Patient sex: M
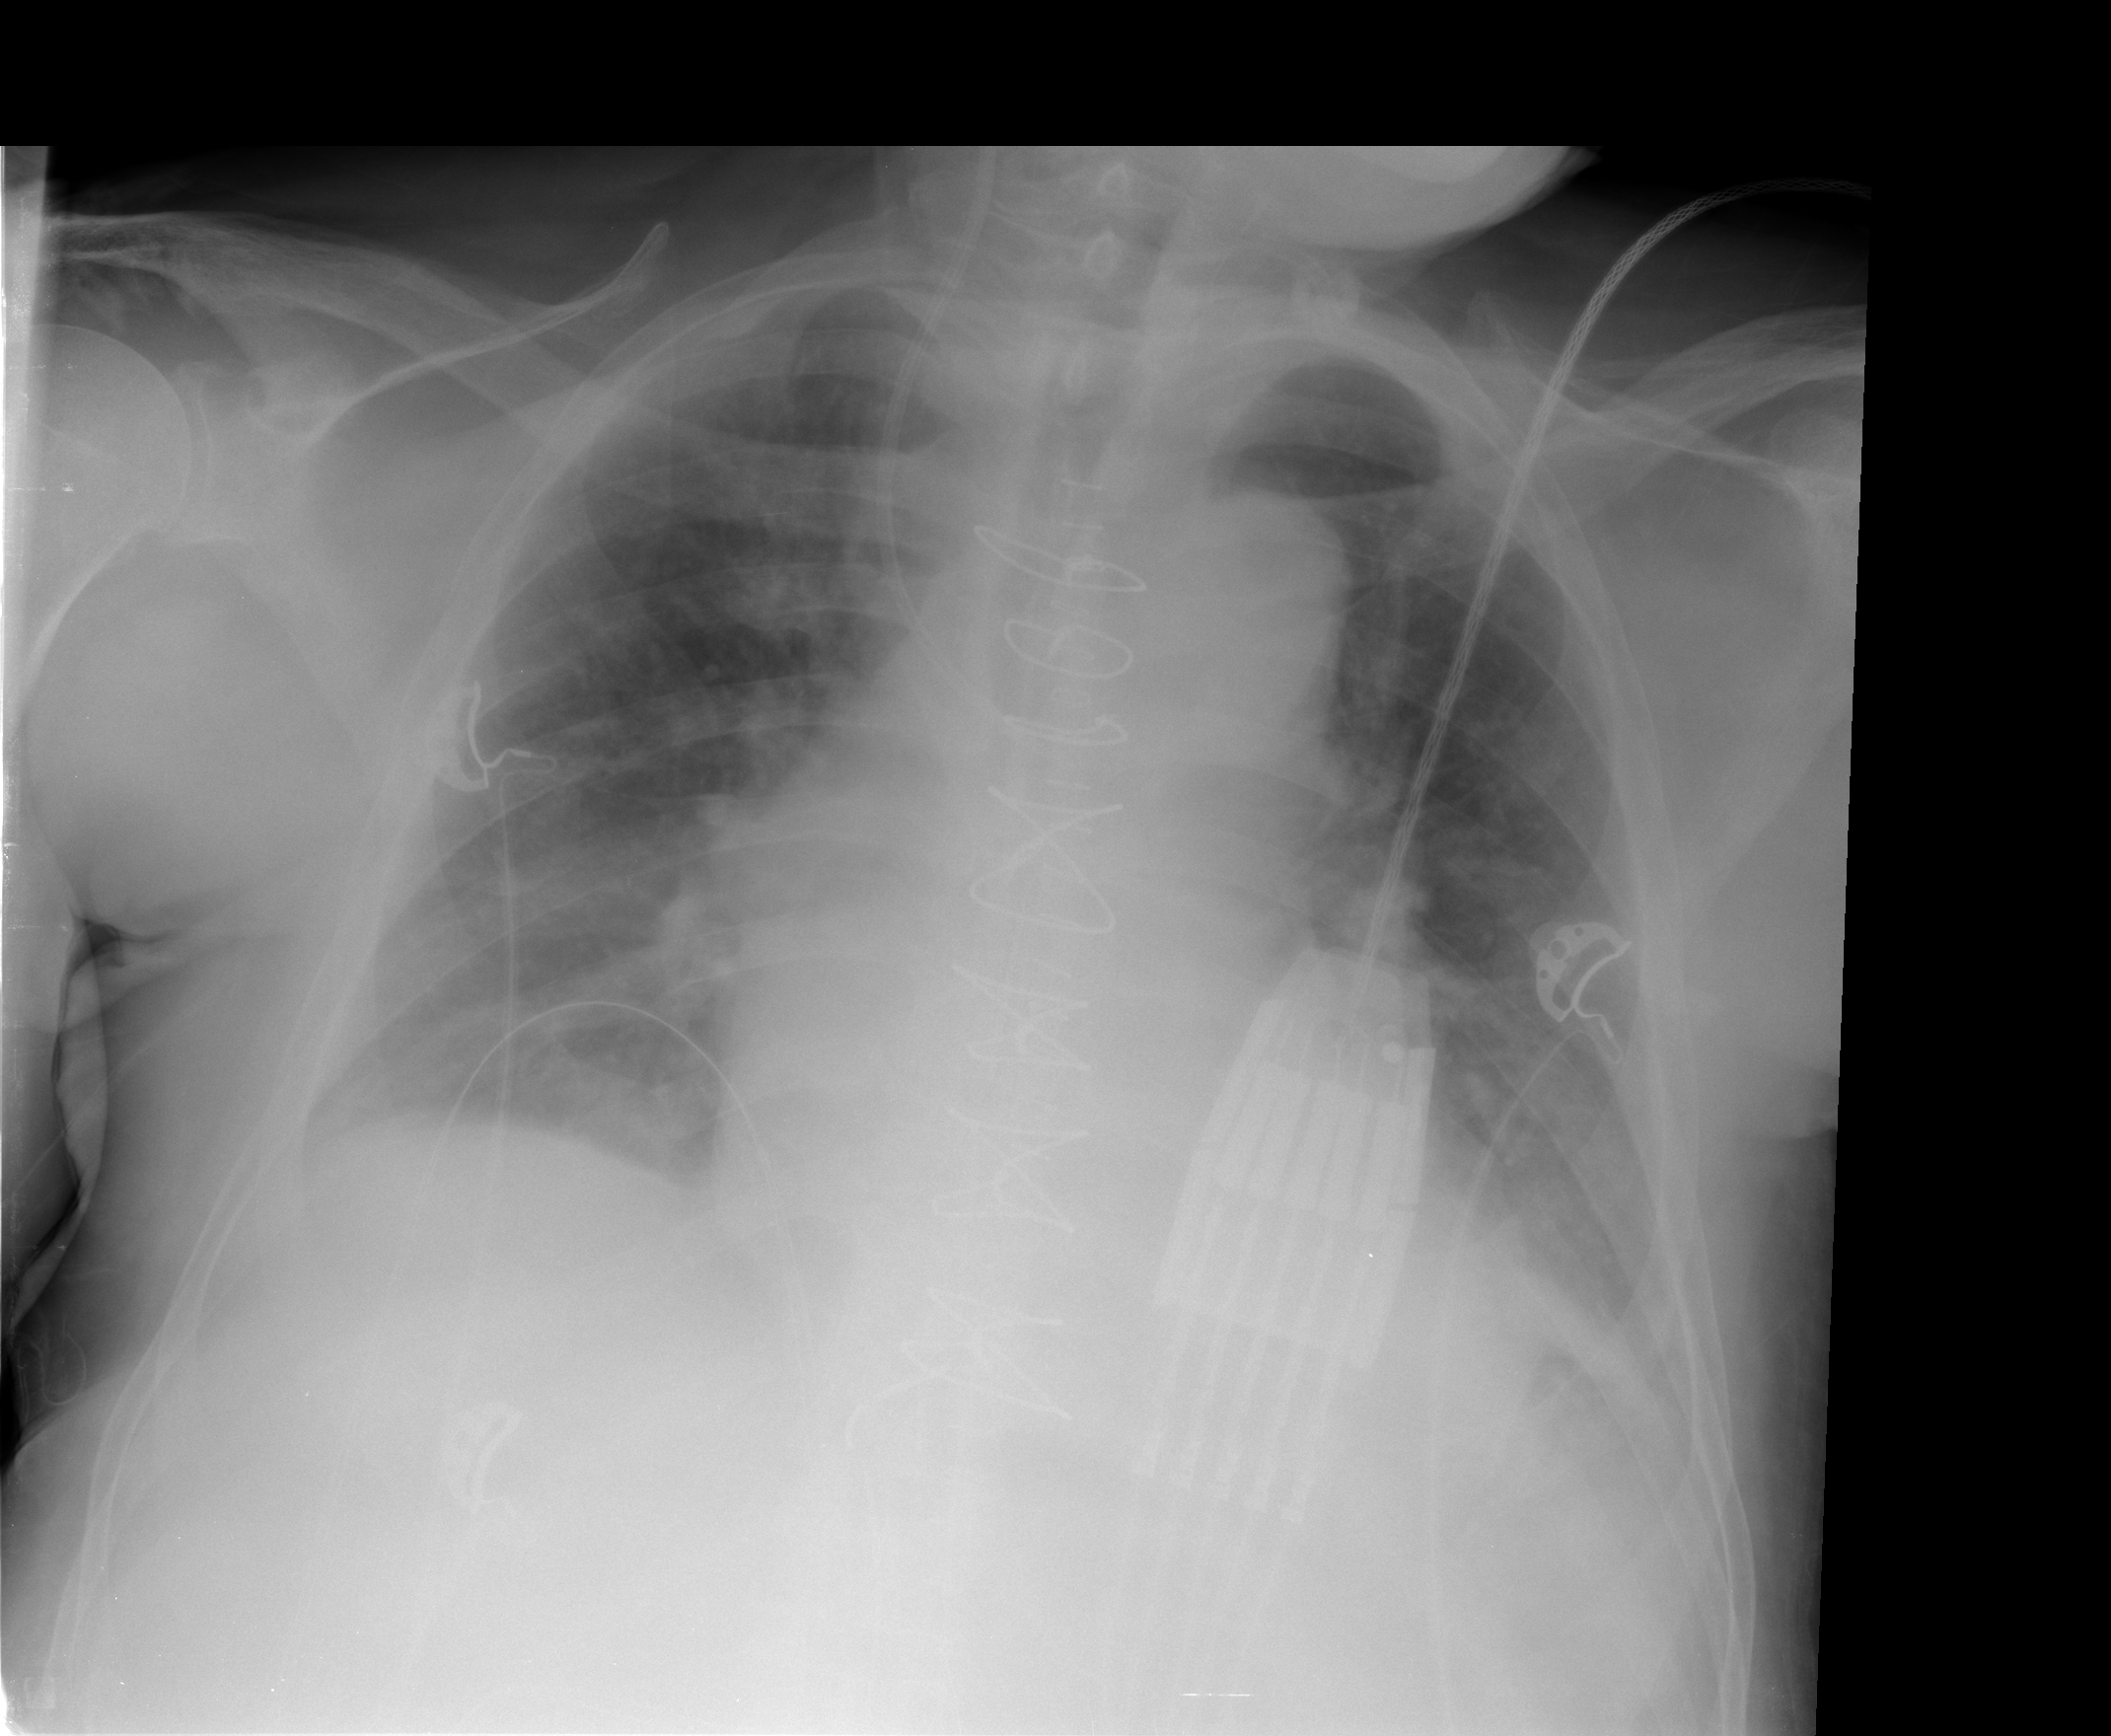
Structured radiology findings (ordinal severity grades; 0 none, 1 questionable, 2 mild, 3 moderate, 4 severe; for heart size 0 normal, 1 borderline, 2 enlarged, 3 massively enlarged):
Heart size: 1
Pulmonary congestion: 2
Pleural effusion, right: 2
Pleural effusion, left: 2
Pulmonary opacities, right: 0
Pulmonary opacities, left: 0
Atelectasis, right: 2
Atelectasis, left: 2